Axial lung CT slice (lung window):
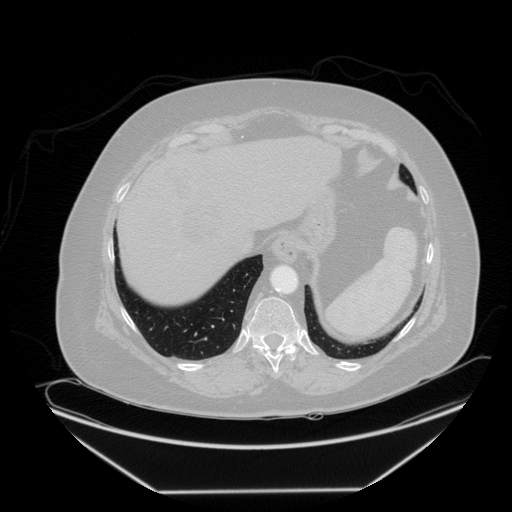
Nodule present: no